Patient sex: M
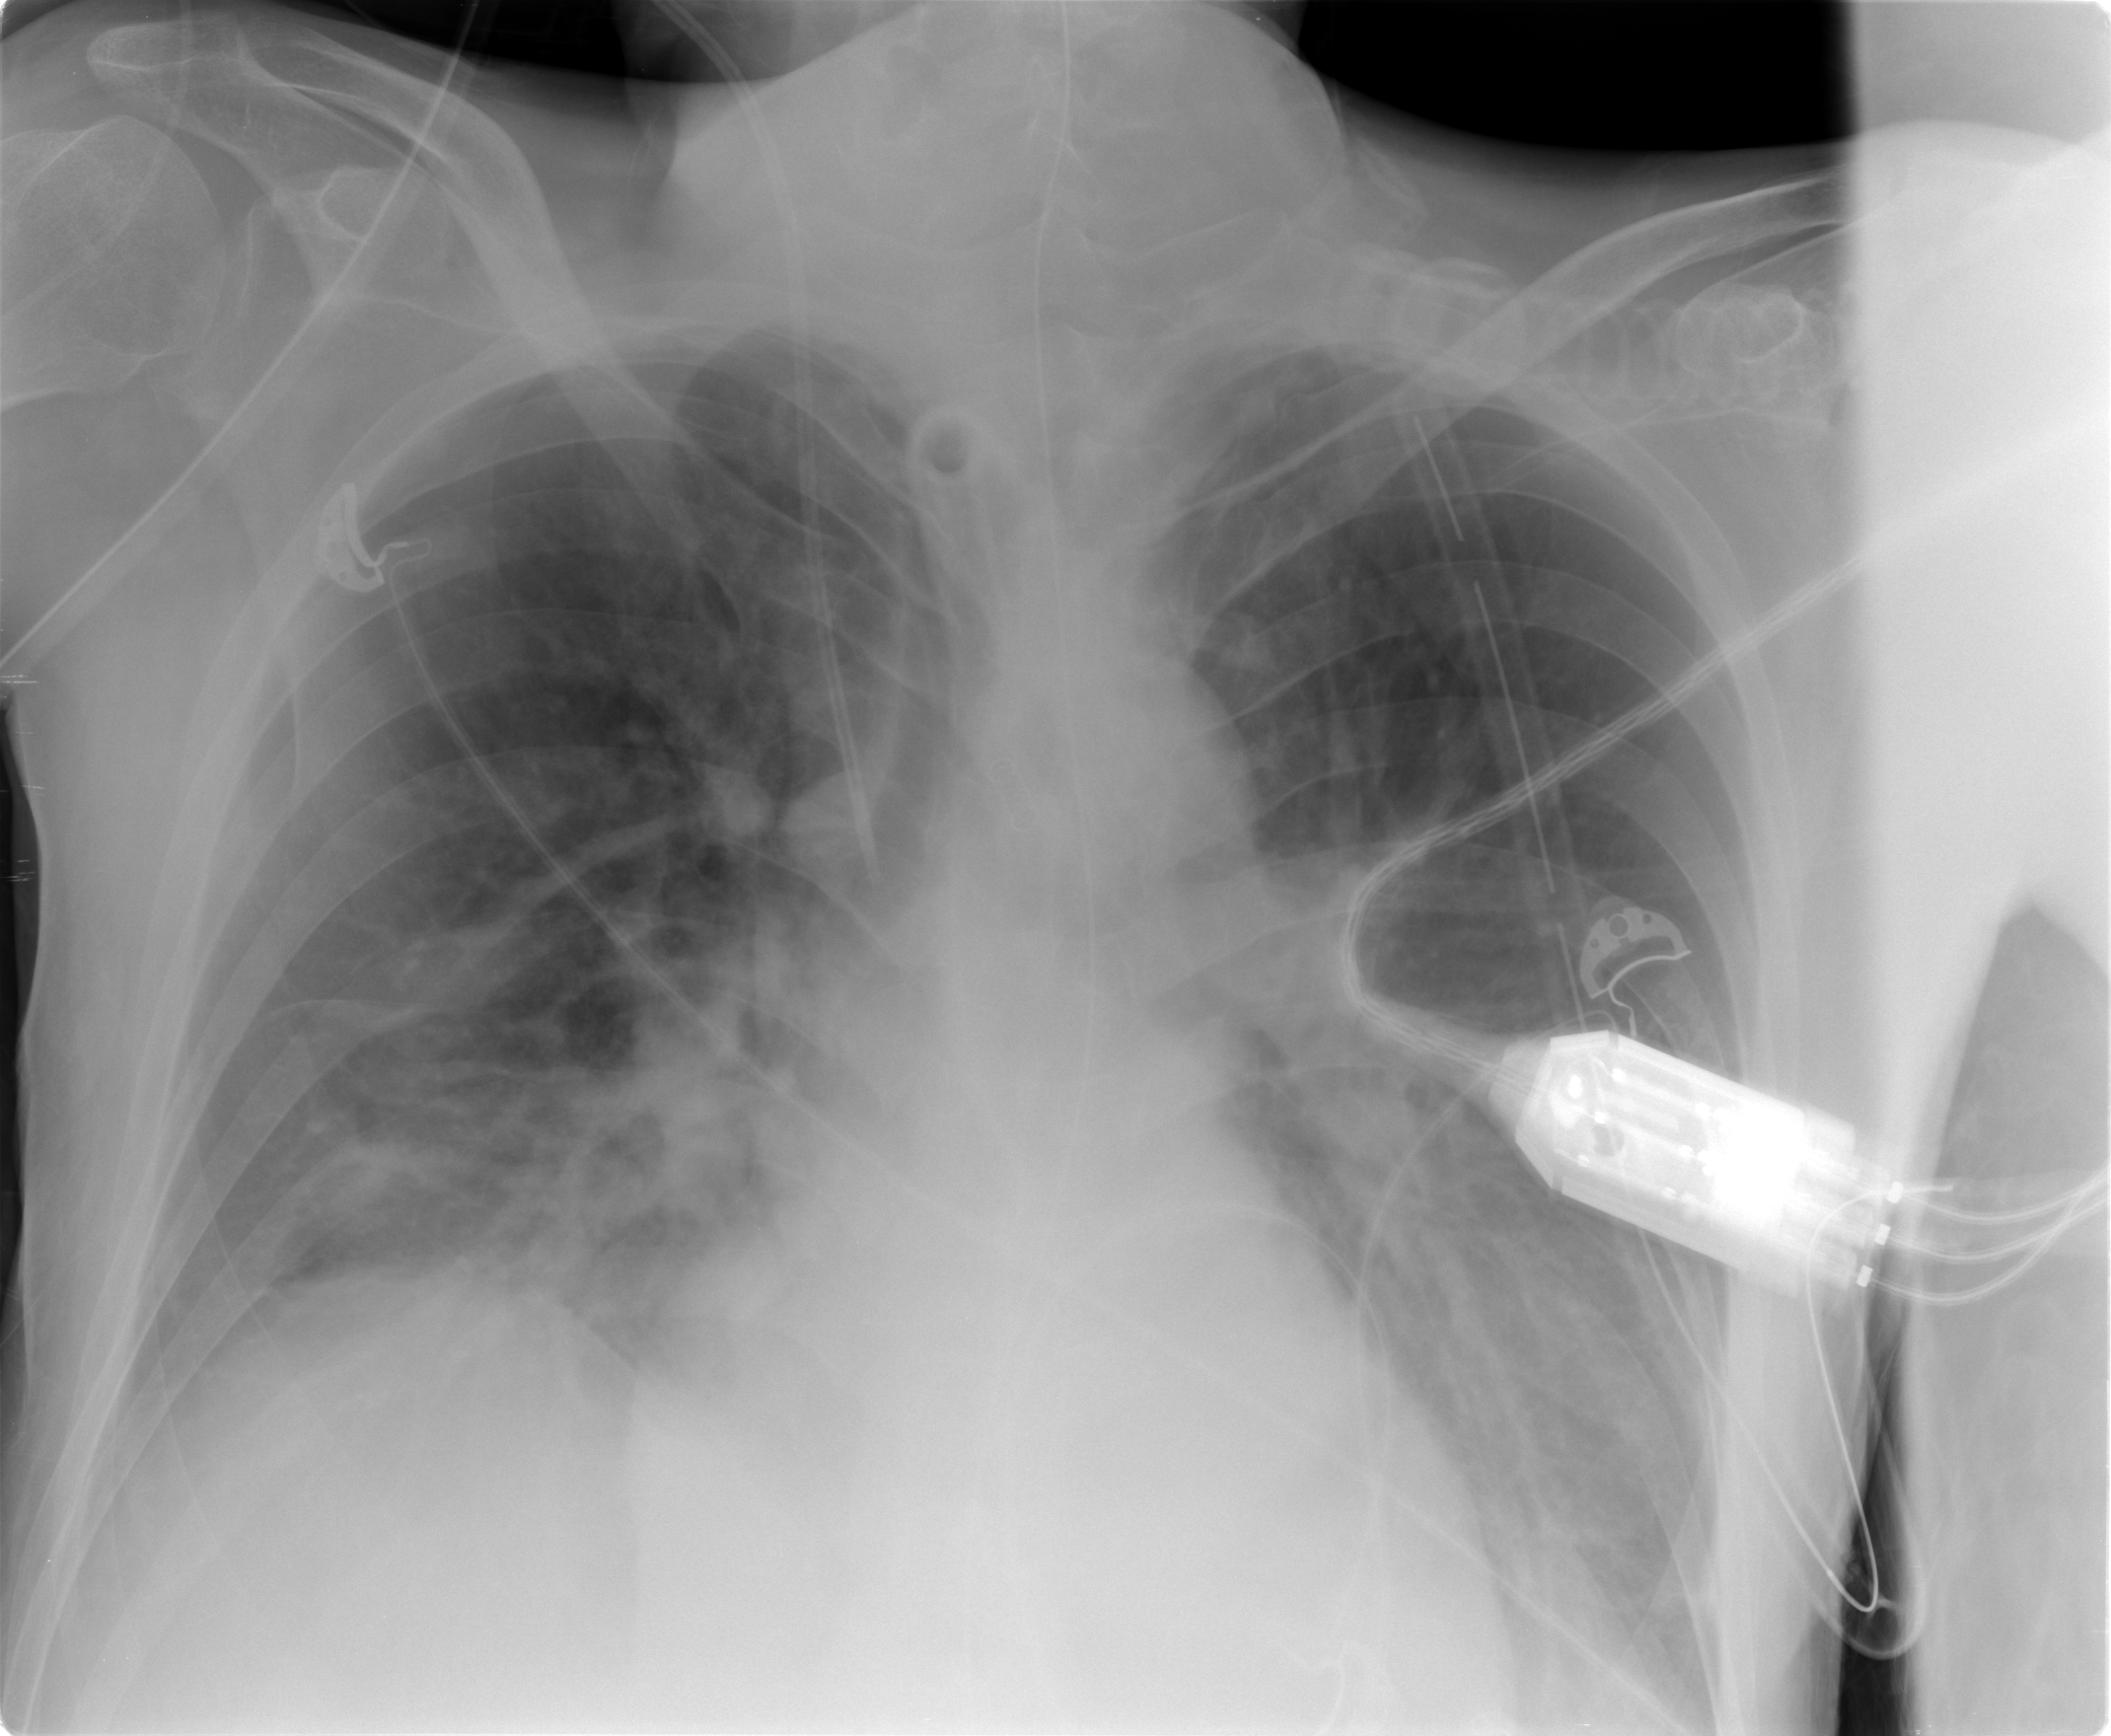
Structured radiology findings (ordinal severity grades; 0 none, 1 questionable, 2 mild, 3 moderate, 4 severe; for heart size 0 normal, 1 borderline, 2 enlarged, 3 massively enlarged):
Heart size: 0
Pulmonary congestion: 2
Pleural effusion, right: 2
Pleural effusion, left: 1
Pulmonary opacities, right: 2
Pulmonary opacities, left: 2
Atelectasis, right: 2
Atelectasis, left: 2